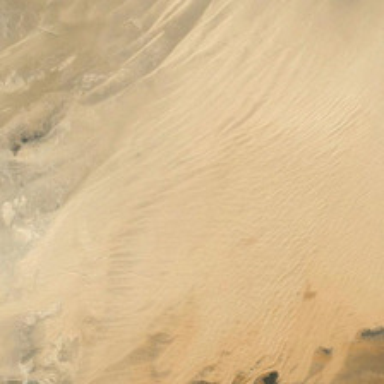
It is a large piece of yellow desert .